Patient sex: M
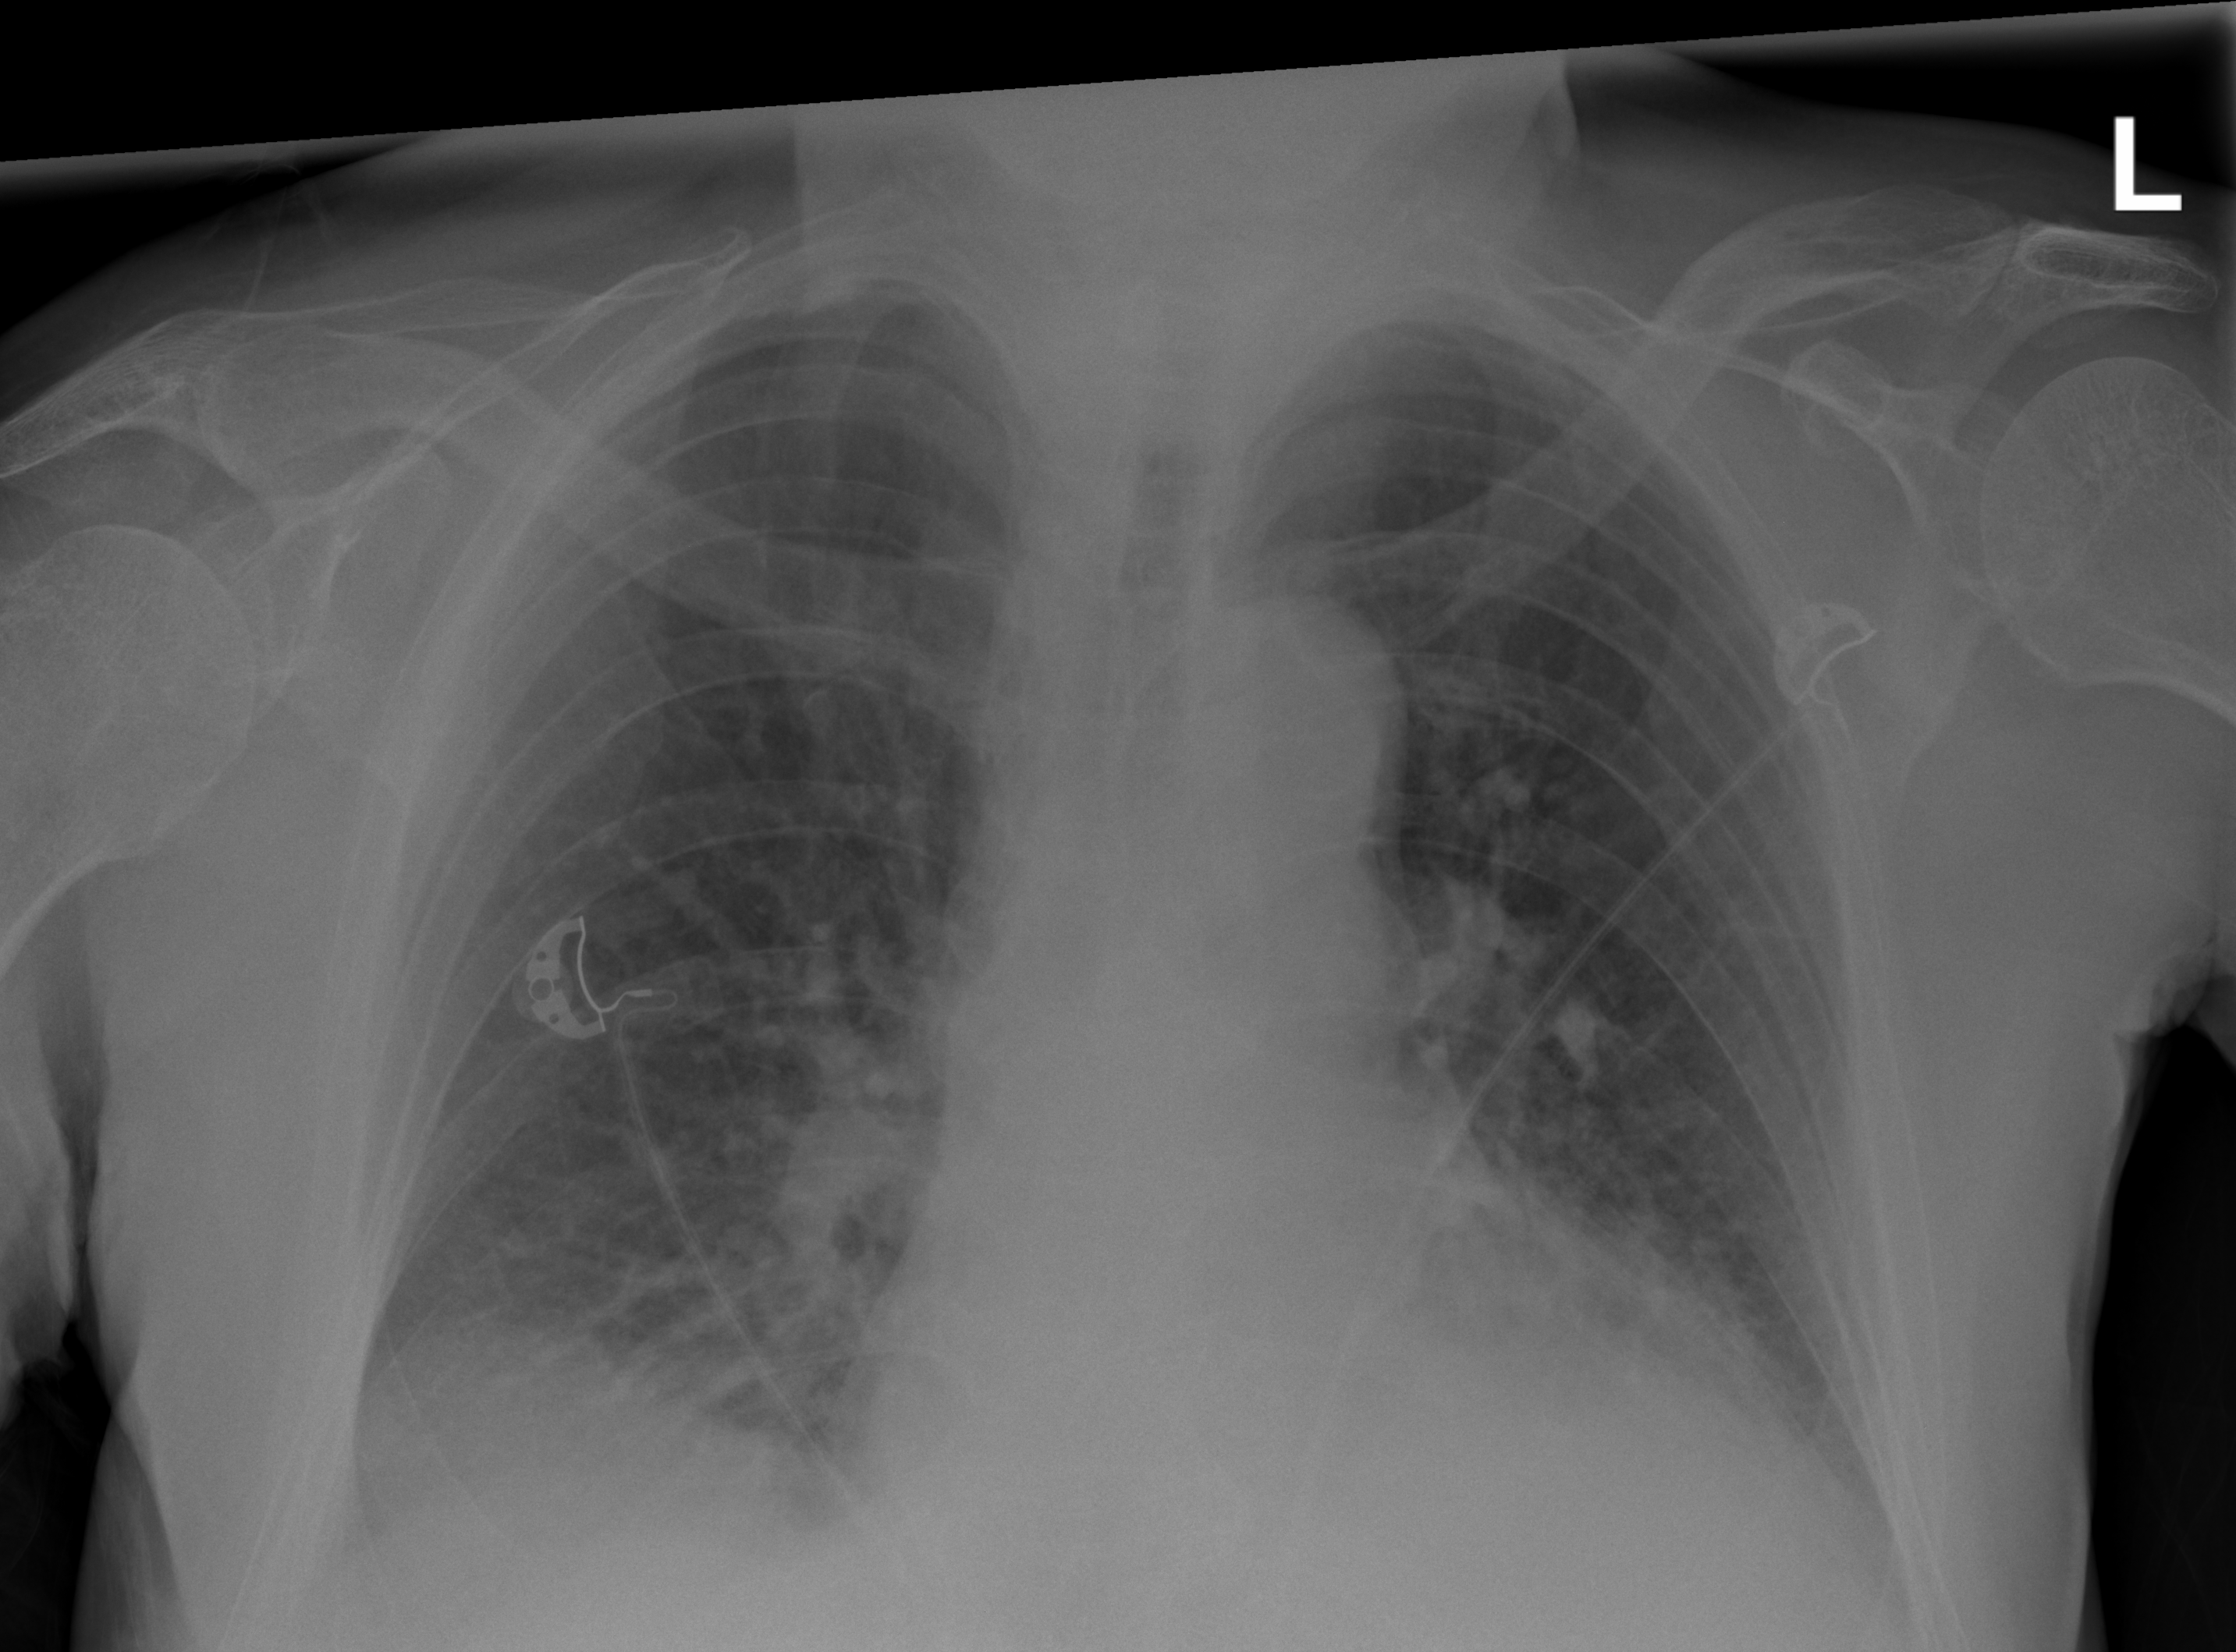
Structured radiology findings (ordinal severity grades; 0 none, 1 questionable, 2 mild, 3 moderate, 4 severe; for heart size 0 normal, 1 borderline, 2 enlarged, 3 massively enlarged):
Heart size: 2
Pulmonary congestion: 2
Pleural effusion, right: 2
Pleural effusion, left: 2
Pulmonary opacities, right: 3
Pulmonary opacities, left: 2
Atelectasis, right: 3
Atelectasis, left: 2